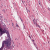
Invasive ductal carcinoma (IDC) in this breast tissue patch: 0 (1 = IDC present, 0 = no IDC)